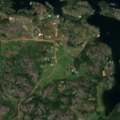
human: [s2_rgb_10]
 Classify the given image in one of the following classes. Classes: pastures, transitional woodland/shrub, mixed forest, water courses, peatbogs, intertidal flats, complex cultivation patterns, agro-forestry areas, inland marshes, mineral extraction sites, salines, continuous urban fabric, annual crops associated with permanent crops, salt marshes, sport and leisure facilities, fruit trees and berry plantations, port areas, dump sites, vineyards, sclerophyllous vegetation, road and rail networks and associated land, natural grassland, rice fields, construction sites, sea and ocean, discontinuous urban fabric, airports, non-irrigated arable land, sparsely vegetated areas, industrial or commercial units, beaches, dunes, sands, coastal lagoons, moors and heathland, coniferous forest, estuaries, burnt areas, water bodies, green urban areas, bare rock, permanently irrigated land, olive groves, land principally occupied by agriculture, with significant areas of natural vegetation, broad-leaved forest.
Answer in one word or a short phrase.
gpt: land principally occupied by agriculture, with significant areas of natural vegetation, broad-leaved forest, bare rock, sea and ocean